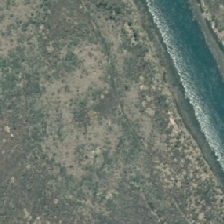
Land cover: herbaceous_freshwater_vege